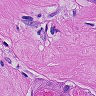
Metastatic tissue present: yes